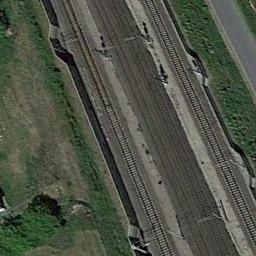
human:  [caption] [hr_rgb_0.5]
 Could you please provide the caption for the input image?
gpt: The grass is around the railway .

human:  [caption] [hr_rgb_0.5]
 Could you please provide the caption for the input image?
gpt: These railways go through the green belt .

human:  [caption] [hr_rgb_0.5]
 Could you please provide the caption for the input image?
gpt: The railway is next to the grass .

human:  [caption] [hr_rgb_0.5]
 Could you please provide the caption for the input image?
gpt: There are two parallel railway lines here .

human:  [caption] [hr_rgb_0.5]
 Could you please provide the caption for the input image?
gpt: There are green lawns beside the railway .